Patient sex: F
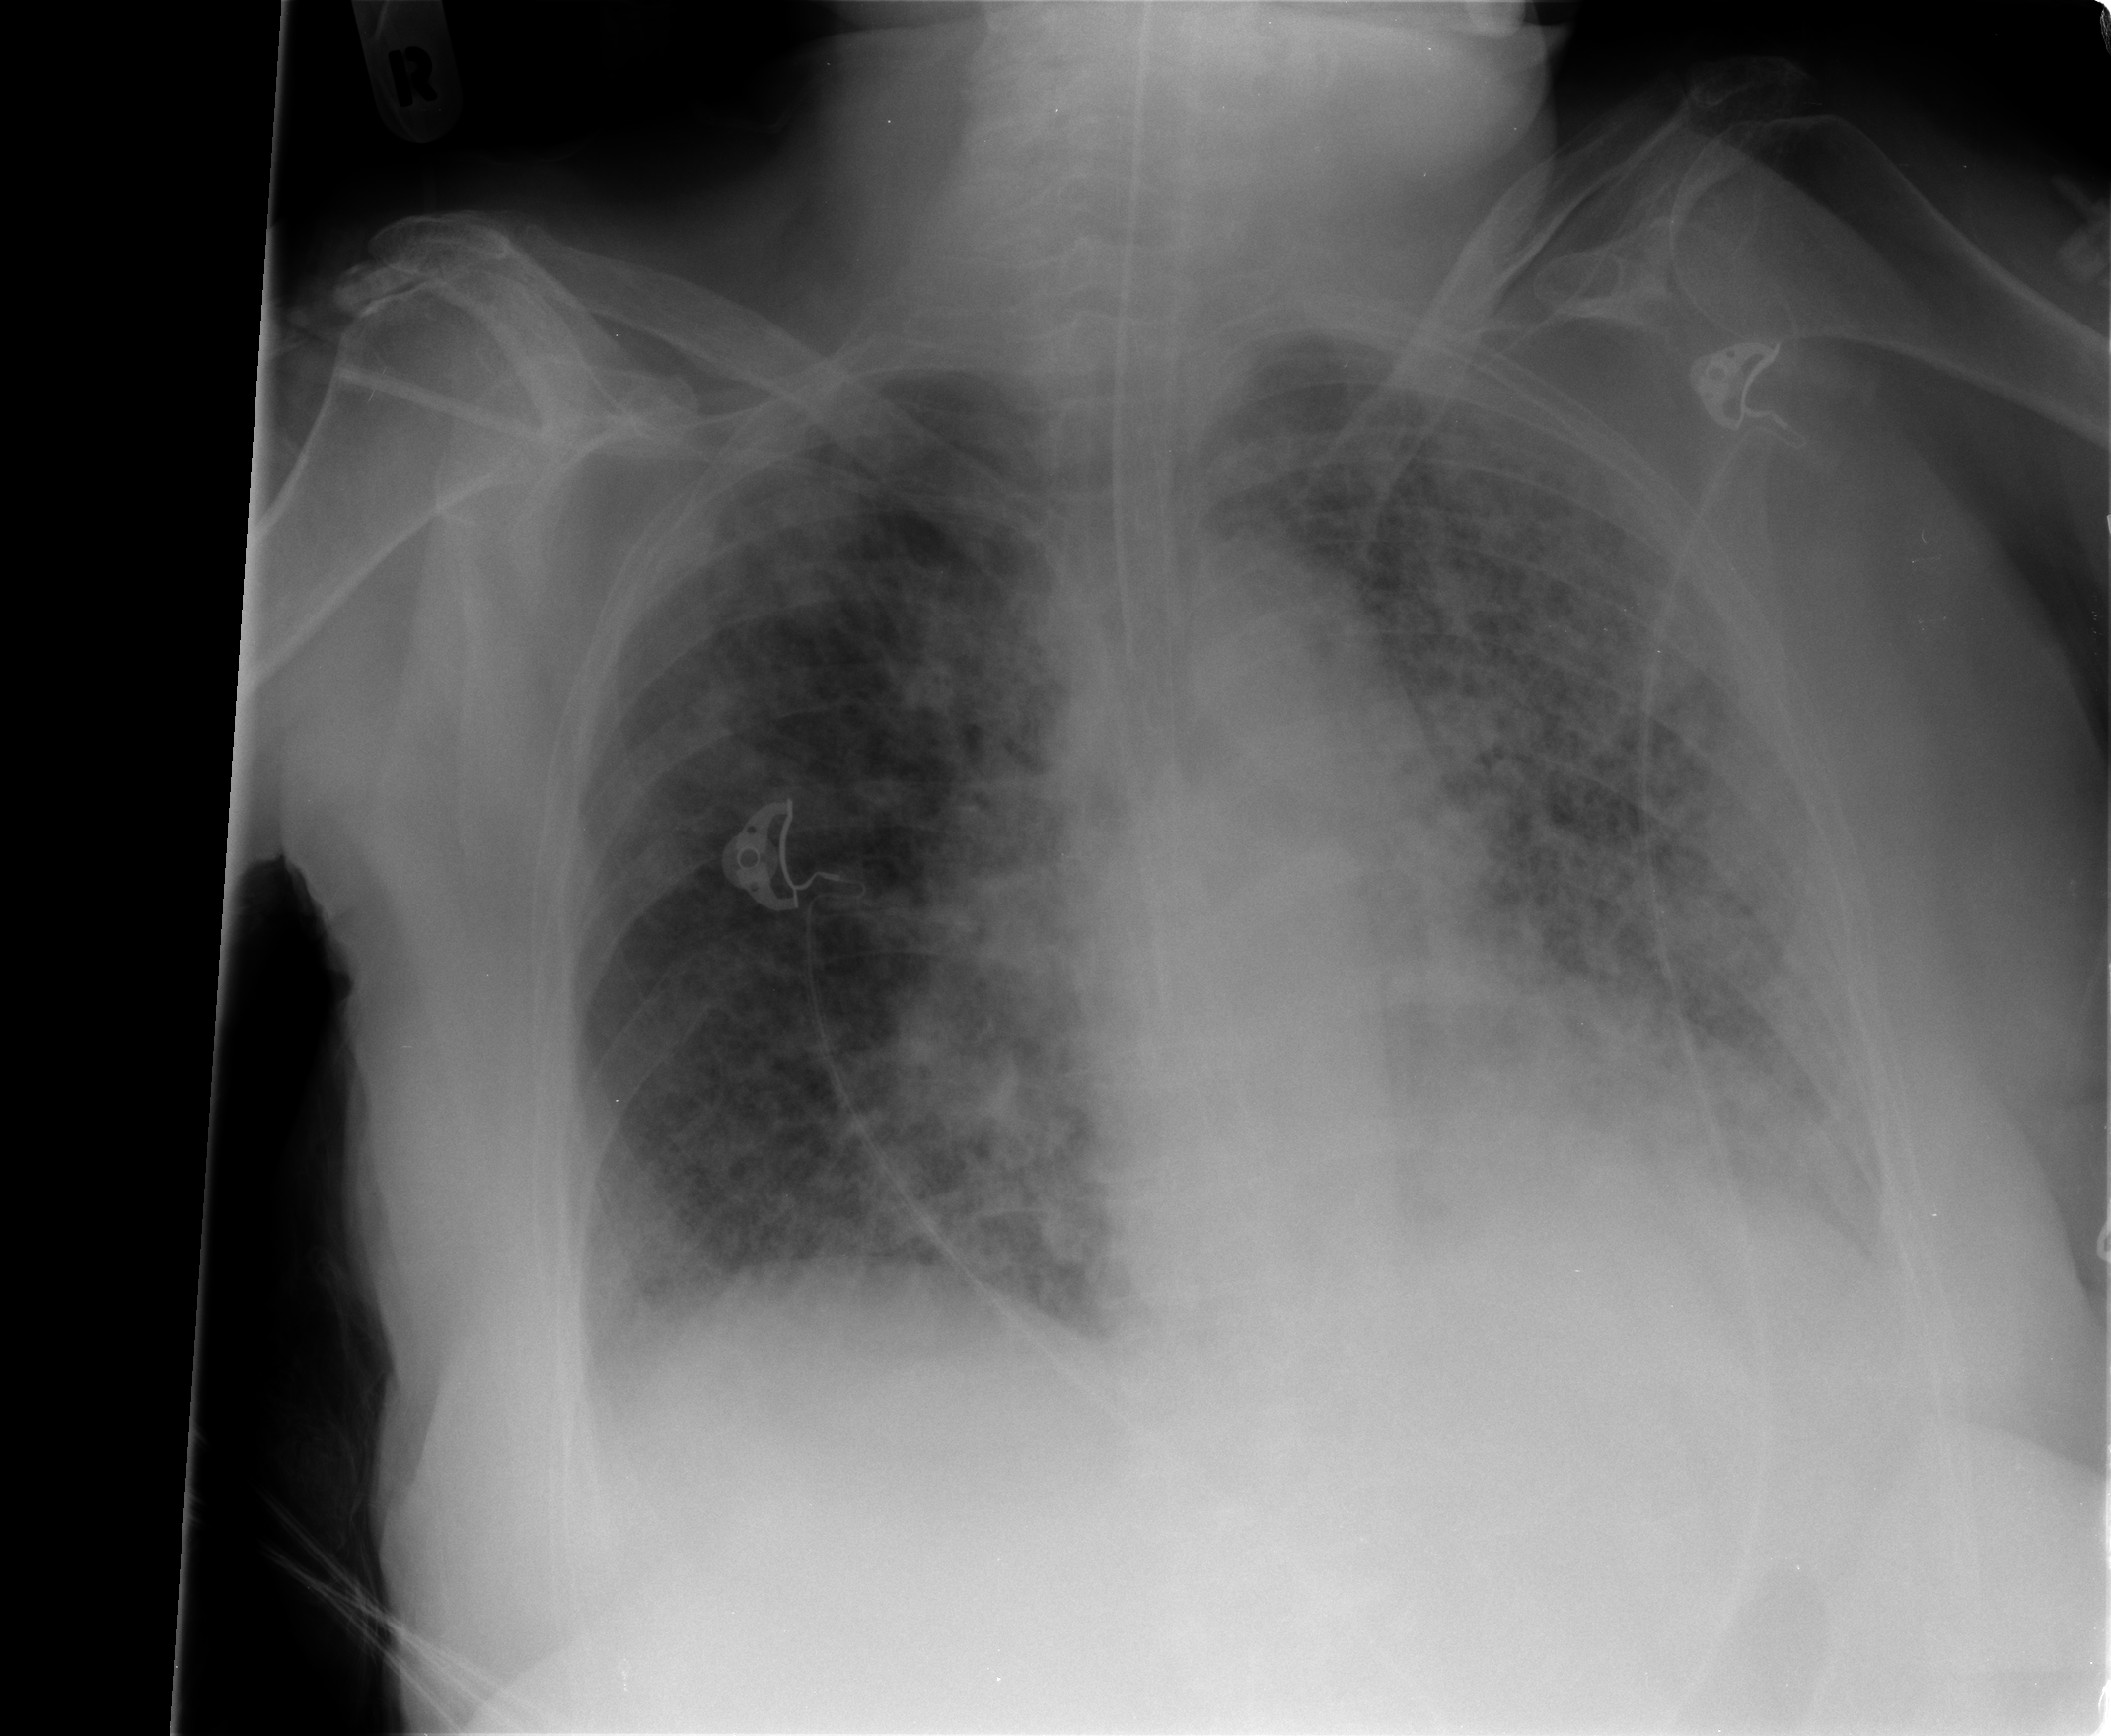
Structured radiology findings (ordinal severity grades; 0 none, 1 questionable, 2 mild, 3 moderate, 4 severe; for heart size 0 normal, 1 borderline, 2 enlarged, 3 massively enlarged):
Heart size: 1
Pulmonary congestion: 1
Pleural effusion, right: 1
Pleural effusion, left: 2
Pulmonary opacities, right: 2
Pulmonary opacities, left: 3
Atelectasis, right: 2
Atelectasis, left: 1